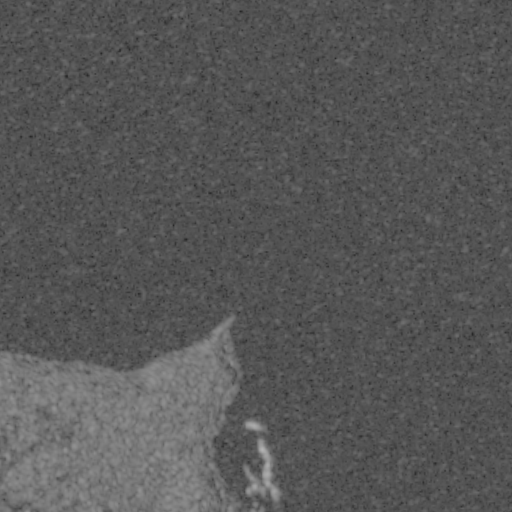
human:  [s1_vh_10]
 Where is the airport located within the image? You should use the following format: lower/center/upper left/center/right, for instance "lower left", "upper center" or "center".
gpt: The airport is located in the lower left of the image.
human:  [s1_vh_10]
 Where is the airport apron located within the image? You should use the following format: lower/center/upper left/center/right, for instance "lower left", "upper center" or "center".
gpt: The airport apron is located in the lower left of the image.
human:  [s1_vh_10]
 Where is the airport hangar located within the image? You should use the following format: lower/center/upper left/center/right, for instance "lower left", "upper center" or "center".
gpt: The airport hangar is located in the lower left of the image.
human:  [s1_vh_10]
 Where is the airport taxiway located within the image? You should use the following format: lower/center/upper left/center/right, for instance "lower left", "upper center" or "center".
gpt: The airport taxiway is located in the lower left of the image.
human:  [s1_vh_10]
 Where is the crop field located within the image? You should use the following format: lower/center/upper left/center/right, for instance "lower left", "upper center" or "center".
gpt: The crop field is located in the lower left of the image.
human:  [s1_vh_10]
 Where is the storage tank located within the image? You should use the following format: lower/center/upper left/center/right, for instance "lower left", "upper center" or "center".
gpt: The storage tank is located in the lower center of the image.
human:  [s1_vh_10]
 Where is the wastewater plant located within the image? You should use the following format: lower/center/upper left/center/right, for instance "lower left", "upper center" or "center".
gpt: The wastewater plant is located in the lower center of the image.
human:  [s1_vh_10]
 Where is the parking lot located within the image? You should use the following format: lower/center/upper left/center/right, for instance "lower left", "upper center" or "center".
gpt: There is no parking lot in the image.

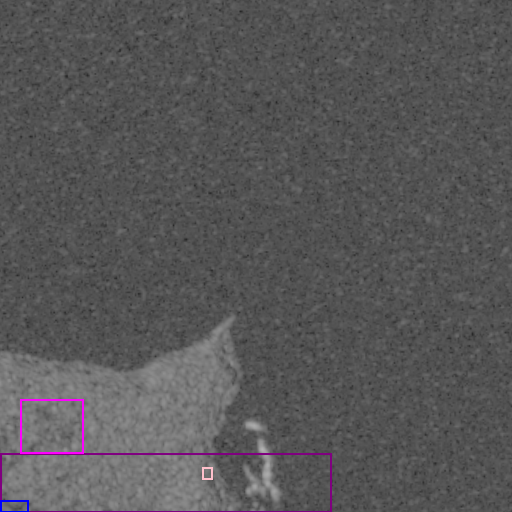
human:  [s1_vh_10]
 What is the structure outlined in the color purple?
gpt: The structure outlined in purple is an airport.
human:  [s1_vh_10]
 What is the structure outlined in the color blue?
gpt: The structure outlined in blue is an airport apron.
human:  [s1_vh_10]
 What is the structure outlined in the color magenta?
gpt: The structure outlined in magenta is a crop field.
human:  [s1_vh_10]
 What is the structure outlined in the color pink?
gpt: The structure outlined in pink is a wastewater plant.
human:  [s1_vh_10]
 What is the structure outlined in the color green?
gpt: There is no green outline.